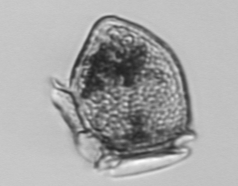
Label: Dinophysis_norvegica